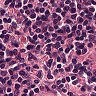
Metastatic tissue present: no